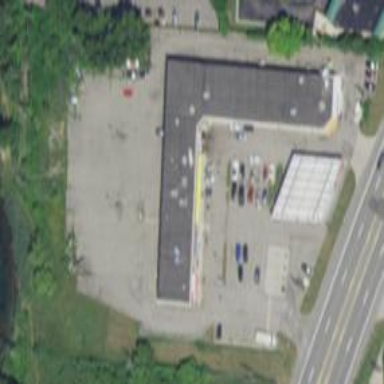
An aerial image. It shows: Retail area.